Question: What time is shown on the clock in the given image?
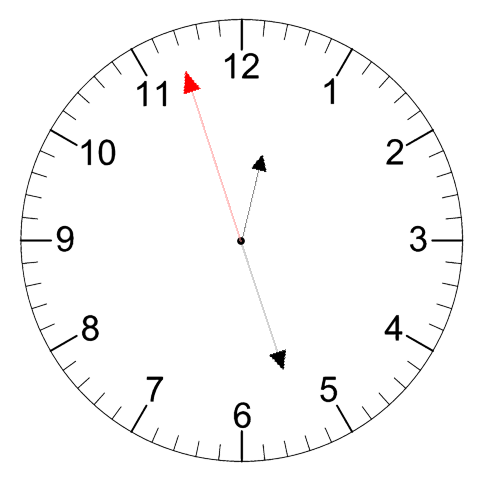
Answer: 12:26:57